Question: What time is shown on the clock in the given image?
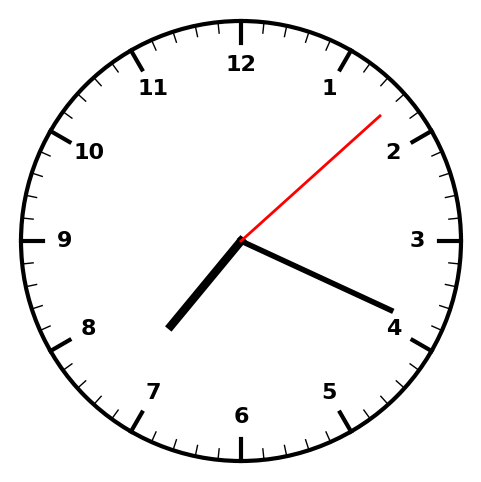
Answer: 07:19:08